Question: This question is quite specific. I've been racking my brain over this-- I think I need a guru for this one.
: A "test-taker" needs to answer a multiple-choice question (usually with >1 correct answer). The user selects the correct answers (pictures) and then click .
Sorta like to this:

I don't know the best way to (and then eventually ) the data on this sort of thing. Specifically:
- - - -
'''
users
id
===================================================
templates
id
prompt #"Which one needs baking?"
===================================================
choices #e.g., the image
id
name
image
===================================================
template_assignments #a join table between templates and choices
id
choice_id
template_id
correct #boolean - Is this image the correct response?
===================================================
responses #this is where I am LOST
id
user_id
template_id
--Not sure what to do with this table, maybe something like:
response_1
response_1_correct #boolean
etc....
overall_correct #boolean
-- Or would I need some other type of join table?
'''
'''
class Choice < ActiveRecord::Base
has_many :template_assignments
has_many :templates, :through => :template_assignments
end
class Template < ActiveRecord:Base
has_many :template_assignments, dependent: :destroy
has_many :choices, :through => :template_assignments
has_many :responses
accepts_nested_attributes_for :template_assignments, allow_destroy: true
end
class TemplateAssignment < ActiveRecord:Base
belongs_to :template
belongs_to :choice
end
class Response < ActiveRecord::Base
belongs_to :template
end
'''
Any suggestions on how define the relationships between these models would be very helpful!
Thank you!
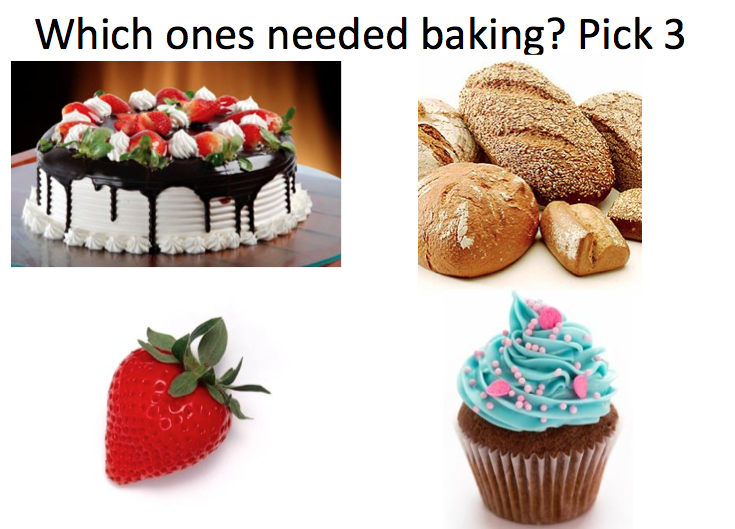
Answer: This is how I would set up your project. You need a couple join tables
'''
Templates
* id
* prompt
Choices
* id
* name
* image
Responses
* template_id
* user_id
* score
TemplateChoices
( there should be 4 rows for the question above )
* template_id
* choice_id
TemplateSolutions
( if there are three correct answers, then there should only be 3 rows)
* template_id
* choice_id
'''
if you want to store the choices the user made
'''
ChoiceResponses
* choice_id
* response_id
'''
I'll update this post to help you for any questions you have.
(BTW I would use 'Rails join table naming conventions as much as possible')